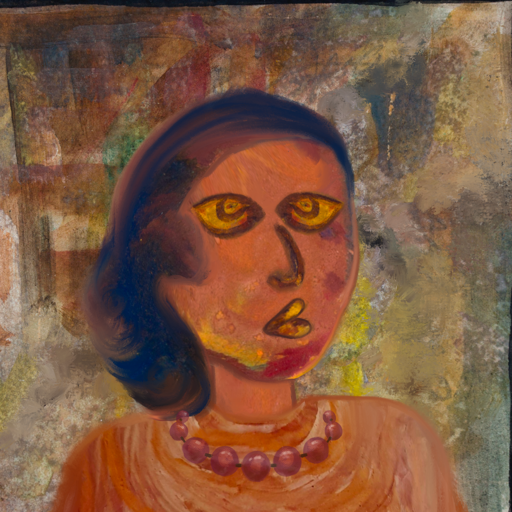
Background: Mosgoul, Head And Neck Side: Mother_And_Son_Son, Face Side: Comrade, Bust: Pious_Lady, Hair Side: Mother_And_Son_Son, Head Accessory: Blank, Second Necklace: Blank, Necklace: Irani_2, Baby: Blank